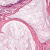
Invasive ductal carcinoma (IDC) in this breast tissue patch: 0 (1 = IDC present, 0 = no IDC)